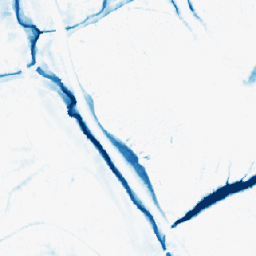
Category: morphological
Decomposition family: morphological_ellipse
Decomposition parameters: operation: closing
width: 20
height: 20
Upsampling method: area
Upsampling parameters: scale: 4
Upsampling scale: 4